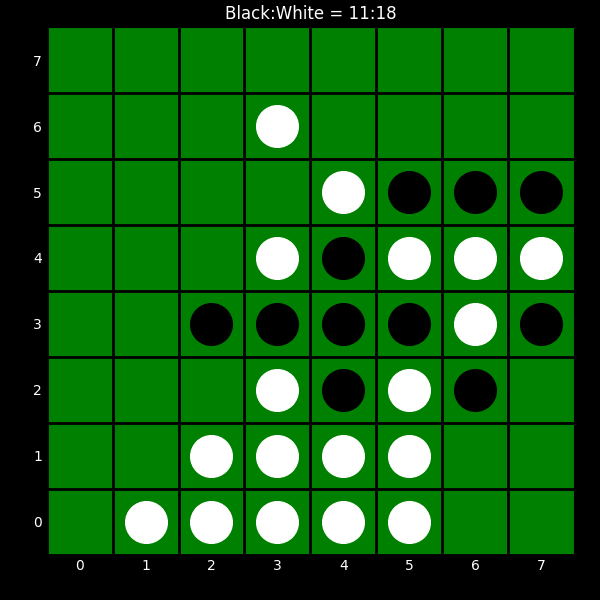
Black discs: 11
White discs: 18